Question: I would like to get a plot with more than two different y-axes in seaborn using a pandas dataframe similar to this example for matlotlib: <URL>
As it will be used in a function I want to be flexible in selecting how many and which column of a Pandas dataframe will be ploted.
Unfortunately Seaborn seems to only move the last added scale.
Here is what I want to do with a Seaborn sample dataset:
'''
import matplotlib.colors as mcolors
import matplotlib.pyplot as plt
import seaborn as sns
df=sns.load_dataset("mpg")
df=df.loc[df['model_year']<78]
show=['mpg','displacement','acceleration']
sns.set(rc={'figure.figsize':(11.7,8.27)})
sns.scatterplot('weight',show[0],data=df.reset_index(),style='model_year')
del show[0]
k=1
off=0
for i in show:
a = plt.twinx()
a=sns.scatterplot('weight',i,data=df.reset_index(),ax=a, color=list(mcolors.TABLEAU_COLORS)[k],legend=False,style='model_year')
a.spines['right'].set_position(('outward', off))
a.yaxis.label.set_color(list(mcolors.TABLEAU_COLORS)[k])
k+=1
off+=60
'''

I want to create a function with the possibility to flexible plot different columns. Up to now this seems to be quite complicated in plotly to me (no way of just do a loop). I would also go with plotly, if there is a good way.
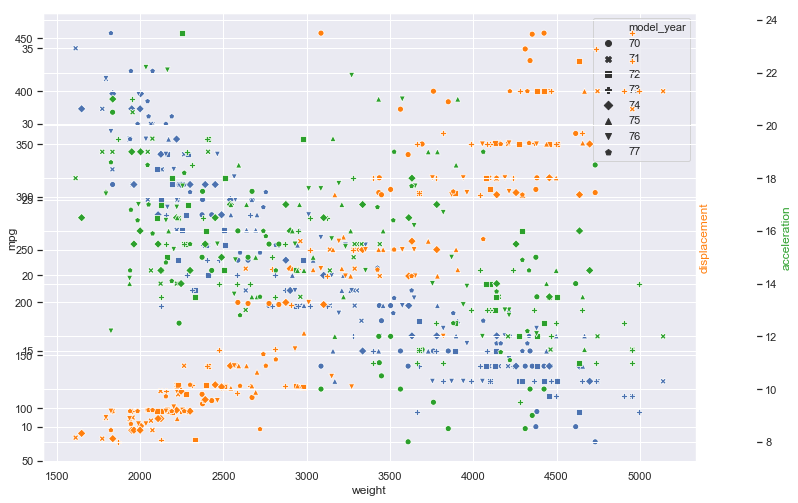
Answer: I now implemented this using plotly.
'''
import seaborn as sns
import plotly.graph_objects as go
df=sns.load_dataset("mpg")
show=['mpg','displacement','acceleration']
mcolors=[
'#1f77b4', # muted blue
'#ff7f0e', # safety orange
'#2ca02c', # cooked asparagus green
'#d62728', # brick red
'#9467bd', # muted purple
'#8c564b', # chestnut brown
'#e377c2', # raspberry yogurt pink
'#7f7f7f', # middle gray
'#bcbd22', # curry yellow-green
'#17becf' # blue-teal
];
fig = go.Figure()
m=0
for k in df.model_year.unique():
fig.add_trace(go.Scatter(
x = df.loc[df.model_year == k]['weight'],
y = df.loc[df.model_year == k][show[0]],
name = str(k),
mode = 'markers',
marker_symbol=m,
marker_line_width=0,
marker_size=6,
marker_color=mcolors[0],
))
m+=1
layout = {'xaxis':dict(
domain=[0,0.7]
),
'yaxis':dict(
title=show[0],
titlefont=dict(
color=mcolors[0]
),
tickfont=dict(
color=mcolors[0]
),
showgrid=False
)}
n=2
for i in show[1::]:
m=0
for k in df.model_year.unique():
fig.add_trace(go.Scatter(
x = df.loc[df.model_year == k]['weight'],
y = df.loc[df.model_year == k][i],
name = str(k),
yaxis ='y'+str(n),
mode = 'markers',
marker_symbol=m,
marker_line_width=0,
marker_size=6,
marker_color=mcolors[n],
showlegend = False
))
m+=1
layout['yaxis'+str(n)] = dict(
title=i,
titlefont=dict(
color=mcolors[n]
),
tickfont=dict(
color=mcolors[n]
),
anchor="free",
overlaying="y",
side="right",
position=(n)*0.08+0.55,
showgrid=False,
)
n+=1
fig.update_layout(**layout)
fig.show()
'''
<URL>